Question: I want to hide system bar for tablet device. I searched a lot but not succeed. I added image for it.
I found some solution like
'''
View v = findViewById(R.id.view_id);
v.setSystemUiVisibility(View.STATUS_BAR_HIDDEN);
'''
but I dont know how to use it
And I know that is possible as <URL> Can any one know how to do this ?
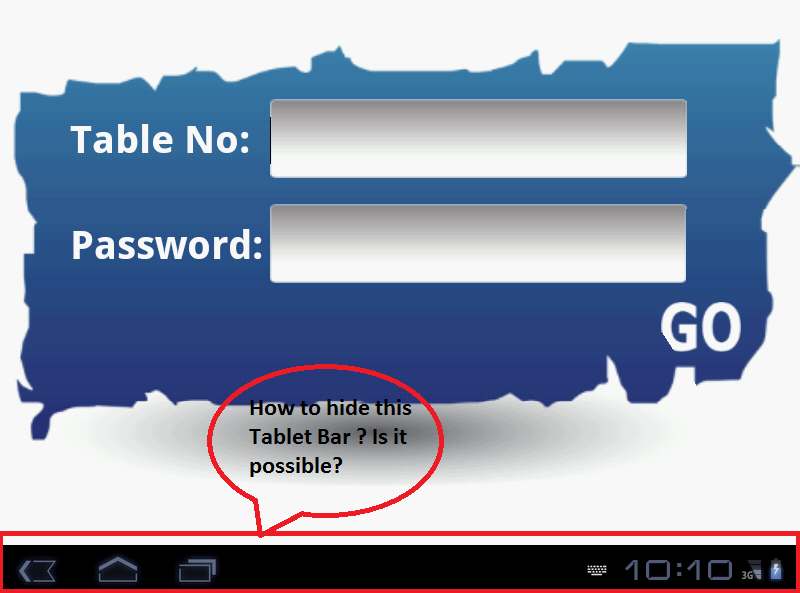
Answer: Finally after searching lots of time I got some alternativ for my requirement.
I know this is not a good idea for a programmer to back off from this situation but for my time limit I used this way...
I found this link and application which fullfil my requirement
<URL>
please visit this once if you want this type of requirement in your application ....
Thanks to all for helping me in my problem...